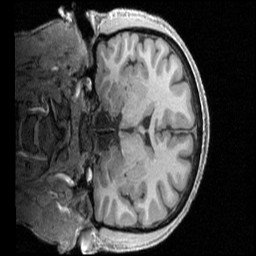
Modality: T1w
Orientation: coronal
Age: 38
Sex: male
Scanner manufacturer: siemens
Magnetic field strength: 3 T
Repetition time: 2.4 s
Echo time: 0.00231 s